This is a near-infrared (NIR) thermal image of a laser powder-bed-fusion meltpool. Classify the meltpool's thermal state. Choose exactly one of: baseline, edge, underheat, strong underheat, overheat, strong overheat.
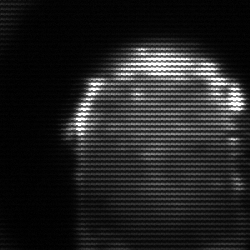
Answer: baseline